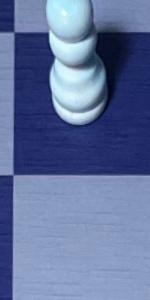
Label: Empty